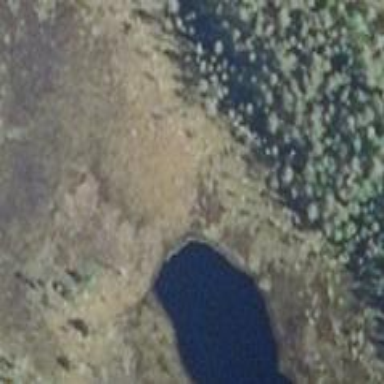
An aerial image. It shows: Bog wetland area.